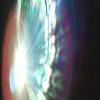
Label: sunburn